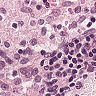
Metastatic tissue present: no